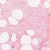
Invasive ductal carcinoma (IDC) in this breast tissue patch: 0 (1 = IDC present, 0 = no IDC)